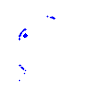
Particle: kaon